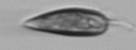
Label: Prorocentrum_triestinum